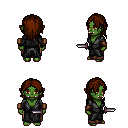
a pixel art fantasy rpg character, female body template, orc, green skin, gray robe, robe skirt, brown long hairstyle, leather bracers, dagger, four views (front, back, left, right), 2x2 character sprite sheet, small pixel art, hard edges, no anti-aliasing